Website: apple
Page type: cart
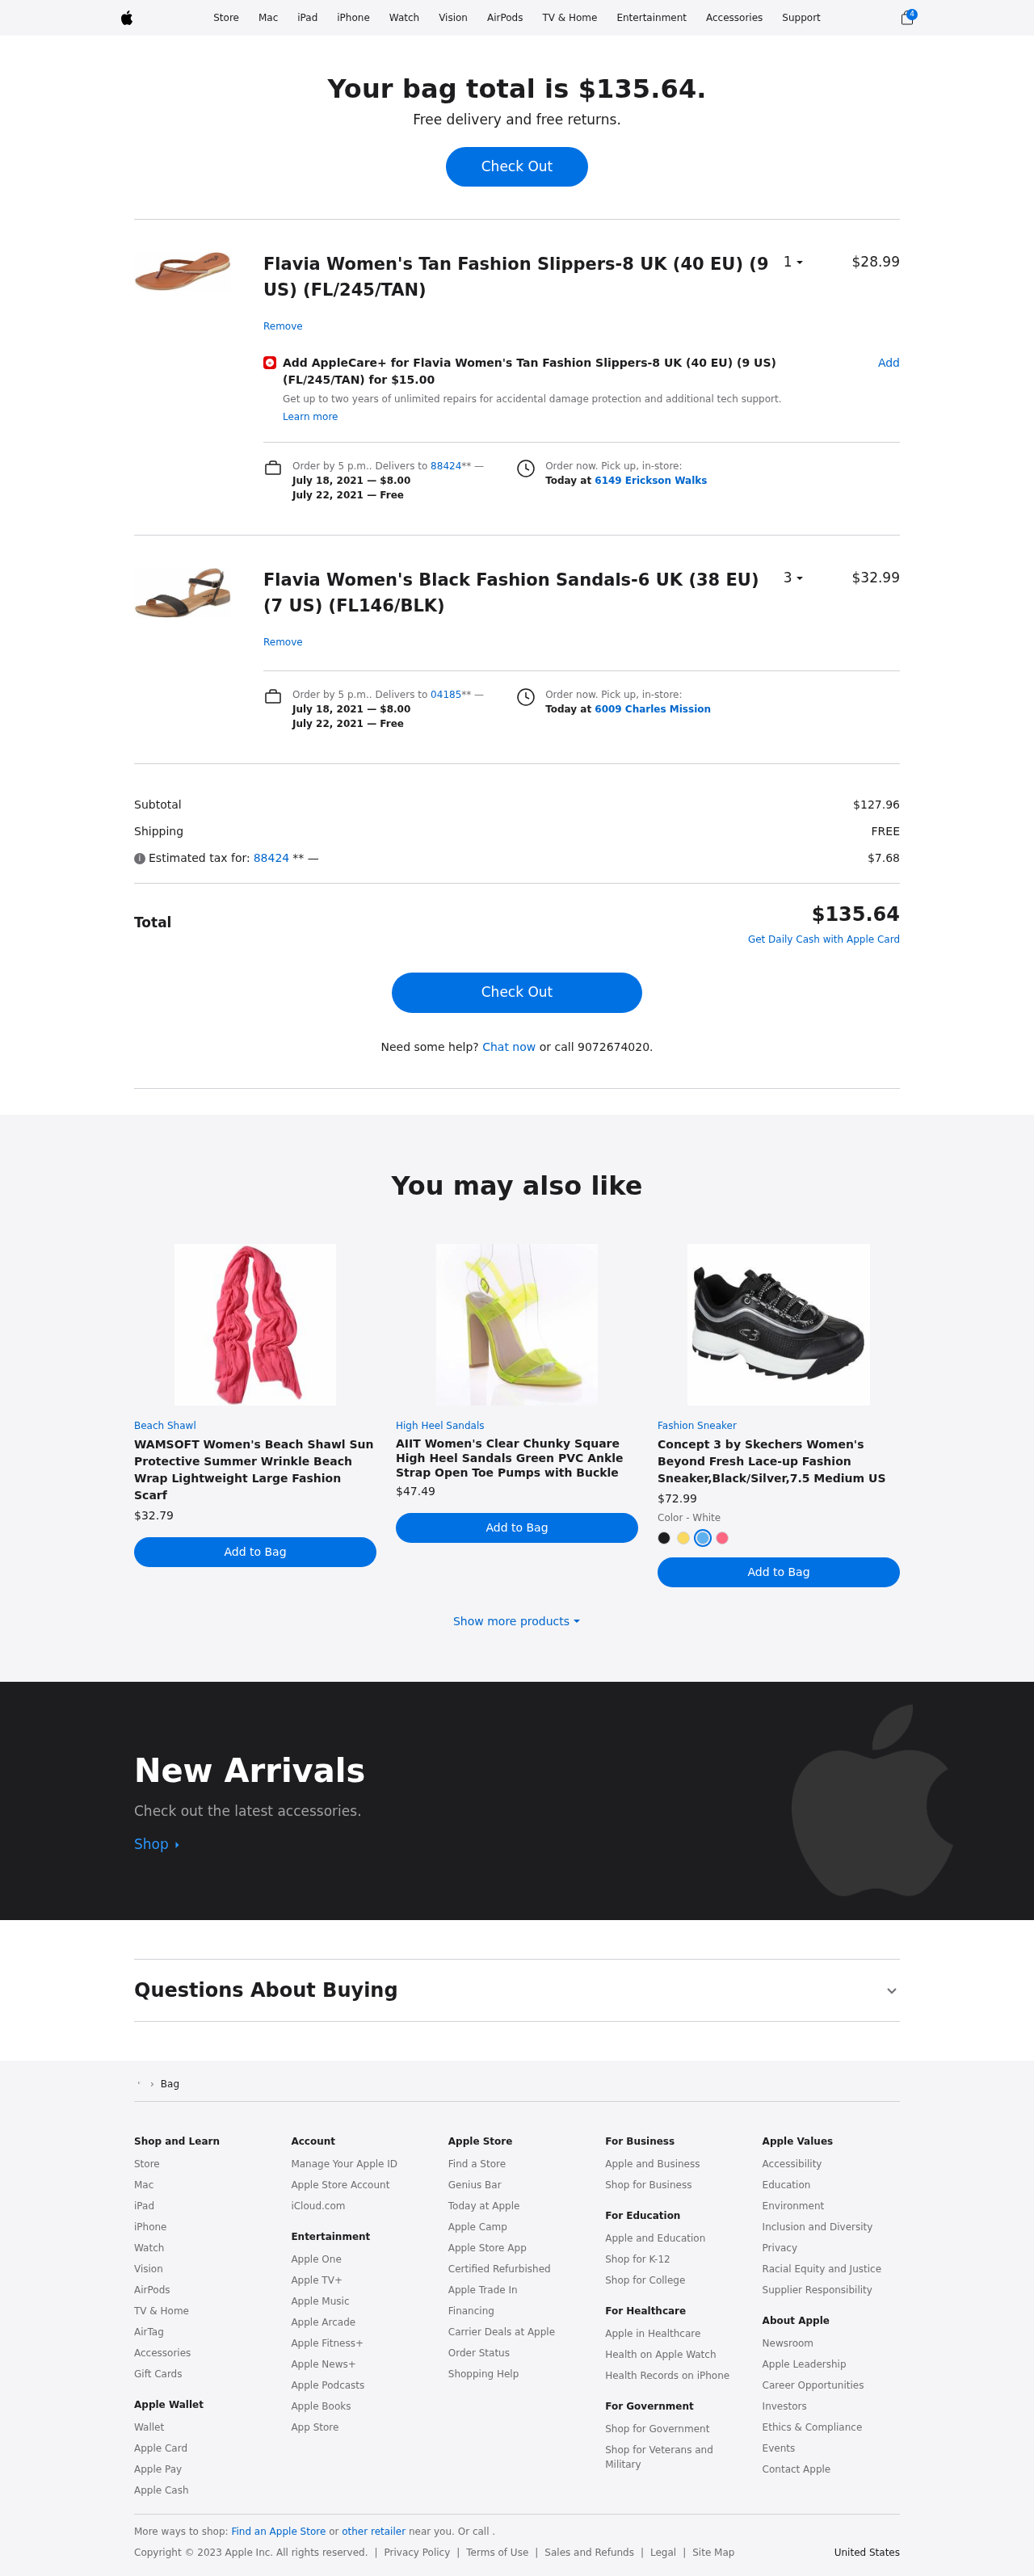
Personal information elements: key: PII_LOCATION1_STREET
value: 6149 Erickson Walks
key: PII_LOCATION2_STREET
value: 6009 Charles Mission
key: PII_PHONE
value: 9072674020
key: PII_POSTCODE
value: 88424
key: PII_POSTCODE2
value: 04185
Product elements: key: PRODUCT1_NAME
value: Flavia Women's Tan Fashion Slippers-8 UK (40 EU) (9 US) (FL/245/TAN)
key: PRODUCT1_PRICE
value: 28.99
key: PRODUCT1_QUANTITY
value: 1
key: PRODUCT2_NAME
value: Flavia Women's Black Fashion Sandals-6 UK (38 EU) (7 US) (FL146/BLK)
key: PRODUCT2_PRICE
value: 32.99
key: PRODUCT2_QUANTITY
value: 3
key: PRODUCT3_ITEM_CATEGORY
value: Beach Shawl
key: PRODUCT3_NAME
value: WAMSOFT Women's Beach Shawl Sun Protective Summer Wrinkle Beach Wrap Lightweight Large Fashion Scarf
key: PRODUCT3_PRICE
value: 32.79
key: PRODUCT4_ITEM_CATEGORY
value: High Heel Sandals
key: PRODUCT4_NAME
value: AIIT Women's Clear Chunky Square High Heel Sandals Green PVC Ankle Strap Open Toe Pumps with Buckle
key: PRODUCT4_PRICE
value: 47.49
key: PRODUCT5_ITEM_CATEGORY
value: Fashion Sneaker
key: PRODUCT5_NAME
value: Concept 3 by Skechers Women's Beyond Fresh Lace-up Fashion Sneaker,Black/Silver,7.5 Medium US
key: PRODUCT5_PRICE
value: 72.99
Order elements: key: ORDER_NUM_ITEMS
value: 4
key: ORDER_TOTAL
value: $135.64
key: ORDER_SHIPPING_DATE
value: July 18, 2021
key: ORDER_SHIPPING_COST
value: $8.00
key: ORDER_DELIVERY_DATE
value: July 22, 2021
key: ORDER_SHIPPING_DATE2
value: July 18, 2021
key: ORDER_SHIPPING_COST2
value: $8.00
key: ORDER_DELIVERY_DATE2
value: July 22, 2021
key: ORDER_SUBTOTAL
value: $127.96
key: ORDER_SHIPPING_COST_SUMMARY
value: FREE
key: ORDER_TAX
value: $7.68
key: ORDER_TOTAL2
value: $135.64
Other elements: key: APPLECARE_PRICE
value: $15.00